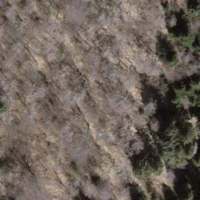
EUNIS habitat code: 43
Species observed at this site:
Betula pendula
Corvus corax